Question: I am developing a chrome addon. I have used PHP in it to email the user. The PHP part does not execute when I am running the addon. Is this because there is no server? How do I test it with XAMP or any tool that creates a server? Please guide.
Edit:
Until I get a better answer, I am giving a try to this addon for it:
<URL>
Here s a snapshot of how the PHP shows up(obviously its the server issue. )

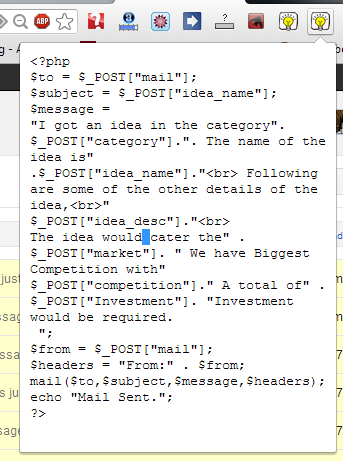
Answer: follow this, you need to use html,css,javascript: <URL>